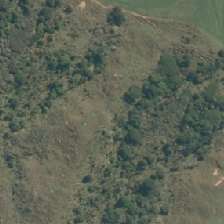
Land cover: broadleaved_indigenous_hardwood